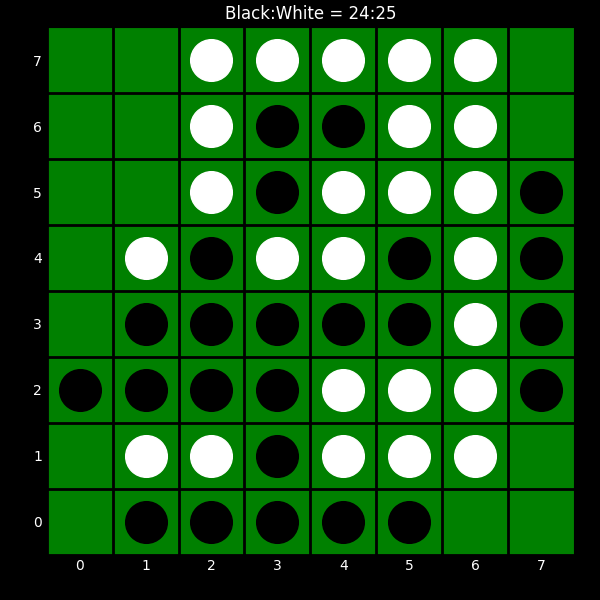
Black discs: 24
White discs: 25